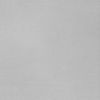
Label: dusty